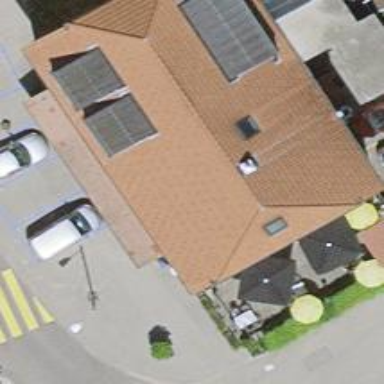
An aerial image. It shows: Restaurant.